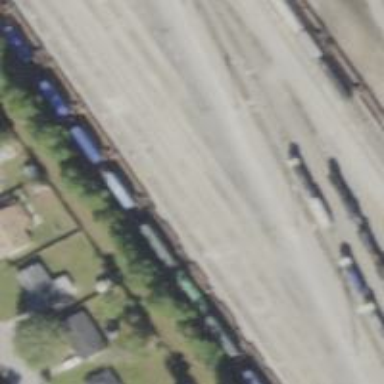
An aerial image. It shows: Railway yard used for servicing trains.